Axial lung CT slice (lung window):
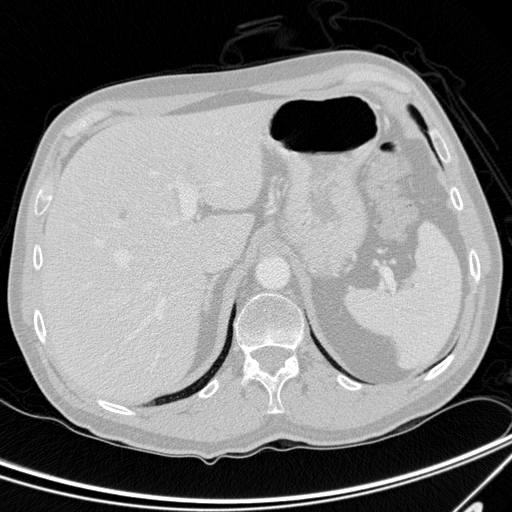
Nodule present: no